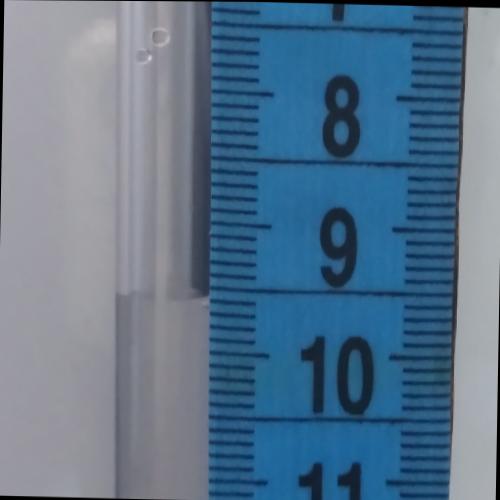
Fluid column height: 9.6 cm